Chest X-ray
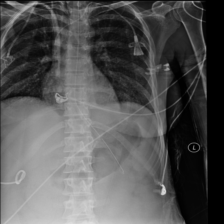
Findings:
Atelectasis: negative
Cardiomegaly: negative
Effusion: positive
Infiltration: negative
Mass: negative
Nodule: negative
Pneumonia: negative
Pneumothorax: negative
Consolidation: negative
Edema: negative
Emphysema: negative
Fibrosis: negative
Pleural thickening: negative
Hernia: negative